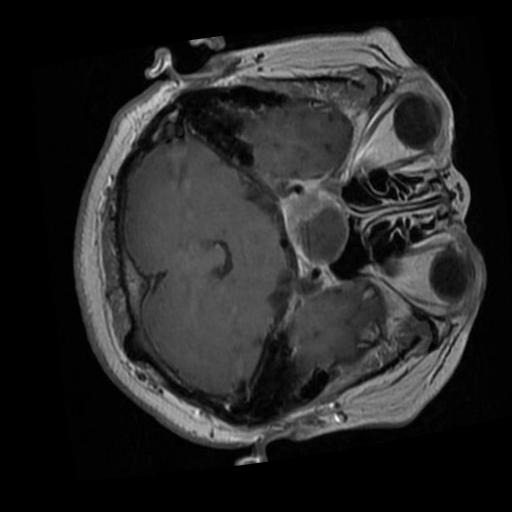
Label: brain_tumor